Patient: sex F, age 57
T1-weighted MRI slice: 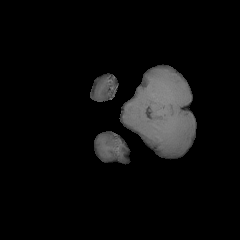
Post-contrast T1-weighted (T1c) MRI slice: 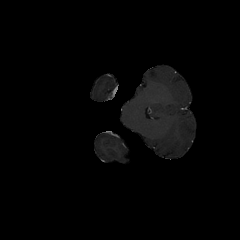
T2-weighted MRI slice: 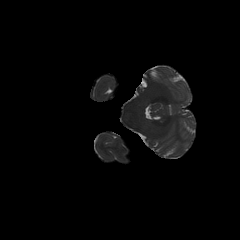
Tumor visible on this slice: no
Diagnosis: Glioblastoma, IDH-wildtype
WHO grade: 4